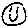
Label: smiley face